Question: I am trying to produce a chart of Obersved / Expected hospital infection rates with error bars showing upper and and lower 95% and 99.7% confidence intervals.
Here are the data:
'''
orthssi <- structure(list(Hospital = structure(1:18, .Label = c("A", "B",
"C", "D", "E", "F", "G", "H", "I", "J", "K", "L", "M", "N", "O",
"P", "Q", "R"), class = "factor"), SSIs = c(80L, 38L, 24L, 35L,
39L, 30L, 128L, 27L, 70L, 30L, 30L, 2L, 6L, 38L, 3L, 9L, 52L,
13L), Procedures = c(865L, 1069L, 796L, 891L, 997L, 550L, 2598L,
373L, 1079L, 714L, 477L, 227L, 125L, 589L, 292L, 149L, 1984L,
351L), Expected = c(44.89, 51.149, 35.15, 42.495, 46.987, 26.999,
105.032, 18.304, 57.402, 31.409, 23.497, 10.898, 5.945, 29.614,
13.295, 6.403, 88.449, 16.083), OE = c(1.782, 0.743, 0.683, 0.824,
0.83, 1.111, 1.219, 1.475, 1.219, 0.955, 1.277, 0.184, 1.009,
1.283, 0.226, 1.406, 0.588, 0.808), Probability = c(0.092, 0.036,
0.03, 0.039, 0.039, 0.055, 0.049, 0.072, 0.065, 0.042, 0.063,
0.009, 0.048, 0.065, 0.01, 0.06, 0.026, 0.037), Lower95CI = c(1.42623345874945,
0.528256888855857, 0.439593399216354, 0.576826930846085, 0.593304300509315,
0.755779204034742, 1.02072916367972, 0.983076938281617, 0.957133142026683,
0.648442622896373, 0.86951670130161, 0.0222623281070364, 0.374607285544628,
0.916025825389466, 0.0466447169655834, 0.651315412316165, 0.440436907019126,
0.433548700419708), Upper95CI = c(2.19254259114914, 1.01294537379558,
1.00844478624614, 1.13663544526487, 1.12647704263608, 1.56764294951526,
1.44220199258348, 2.11060633474044, 1.52742490796631, 1.35122425878491,
1.7979937836084, 0.655351540870752, 2.13516991355386, 1.73993010418865,
0.652957058228699, 2.59615214768047, 0.76780774565962, 1.36405674299719
), Lower997CI = c(1.26545076052984, 0.438514548720716, 0.344268212303677,
0.474612391243614, 0.493987129703437, 0.611131699675563, 0.929047103197505,
0.785094671227173, 0.840231592610583, 0.523894662155343, 0.703500240342274,
0.00513071434039922, 0.20498124083422, 0.761788735802099, 0.0165744691173032,
0.414157407130073, 0.376765181801129, 0.303424472695538), Upper997CI = c(2.41408837016438,
1.16380466027892, 1.19392754588927, 1.31181443961792, 1.29178515824501,
1.82316431734875, 1.56260724140783, 2.46519277997175, 1.69514346690893,
1.57391071859294, 2.08889292293282, 0.966984581231215, 2.80639425224956,
1.99287051089929, 0.928351140481638, 3.28891183173877, 0.867510832843342,
1.68791001193251)), .Names = c("Hospital", "SSIs", "Procedures",
"Expected", "OE", "Probability", "Lower95CI", "Upper95CI", "Lower997CI",
"Upper997CI"), row.names = c(NA, -18L), class = "data.frame")
> ssi0106 <- dput(orthssi)
structure(list(Hospital = structure(1:18, .Label = c("A", "B",
"C", "D", "E", "F", "G", "H", "I", "J", "K", "L", "M", "N", "O",
"P", "Q", "R"), class = "factor"), SSIs = c(80L, 38L, 24L, 35L,
39L, 30L, 128L, 27L, 70L, 30L, 30L, 2L, 6L, 38L, 3L, 9L, 52L,
13L), Procedures = c(865L, 1069L, 796L, 891L, 997L, 550L, 2598L,
373L, 1079L, 714L, 477L, 227L, 125L, 589L, 292L, 149L, 1984L,
351L), Expected = c(44.89, 51.149, 35.15, 42.495, 46.987, 26.999,
105.032, 18.304, 57.402, 31.409, 23.497, 10.898, 5.945, 29.614,
13.295, 6.403, 88.449, 16.083), OE = c(1.782, 0.743, 0.683, 0.824,
0.83, 1.111, 1.219, 1.475, 1.219, 0.955, 1.277, 0.184, 1.009,
1.283, 0.226, 1.406, 0.588, 0.808), Probability = c(0.092, 0.036,
0.03, 0.039, 0.039, 0.055, 0.049, 0.072, 0.065, 0.042, 0.063,
0.009, 0.048, 0.065, 0.01, 0.06, 0.026, 0.037), Lower95CI = c(1.42623345874945,
0.528256888855857, 0.439593399216354, 0.576826930846085, 0.593304300509315,
0.755779204034742, 1.02072916367972, 0.983076938281617, 0.957133142026683,
0.648442622896373, 0.86951670130161, 0.0222623281070364, 0.374607285544628,
0.916025825389466, 0.0466447169655834, 0.651315412316165, 0.440436907019126,
0.433548700419708), Upper95CI = c(2.19254259114914, 1.01294537379558,
1.00844478624614, 1.13663544526487, 1.12647704263608, 1.56764294951526,
1.44220199258348, 2.11060633474044, 1.52742490796631, 1.35122425878491,
1.7979937836084, 0.655351540870752, 2.13516991355386, 1.73993010418865,
0.652957058228699, 2.59615214768047, 0.76780774565962, 1.36405674299719
), Lower997CI = c(1.26545076052984, 0.438514548720716, 0.344268212303677,
0.474612391243614, 0.493987129703437, 0.611131699675563, 0.929047103197505,
0.785094671227173, 0.840231592610583, 0.523894662155343, 0.703500240342274,
0.00513071434039922, 0.20498124083422, 0.761788735802099, 0.0165744691173032,
0.414157407130073, 0.376765181801129, 0.303424472695538), Upper997CI = c(2.41408837016438,
1.16380466027892, 1.19392754588927, 1.31181443961792, 1.29178515824501,
1.82316431734875, 1.56260724140783, 2.46519277997175, 1.69514346690893,
1.57391071859294, 2.08889292293282, 0.966984581231215, 2.80639425224956,
1.99287051089929, 0.928351140481638, 3.28891183173877, 0.867510832843342,
1.68791001193251)), .Names = c("Hospital", "SSIs", "Procedures",
"Expected", "OE", "Probability", "Lower95CI", "Upper95CI", "Lower997CI",
"Upper997CI"), row.names = c(NA, -18L), class = "data.frame")
'''
Here is my ggplot code to produce the plot:
'''
ggplot(data=orthssi, mapping=aes(x=Hospital, y=OE, ymin = Lower997CI, ymax = Upper997CI)) +
geom_hline(yintercept=1, colour='gray') +
geom_point(colour='blue', size=3) +
scale_y_continuous(limits=c(0,ceiling(max(orthssi$Upper997CI)))) +
geom_linerange(mapping=aes(x=Hospital)) +
theme_bw() + theme(panel.grid.major.x = element_blank())
'''
It produces the following chart:

What I would like to do, and cannot manage, it to place small horizontal ticks on the geom_linerange() indicating the position of the upper and lower 95% an 99.7% confidence intervals.
If you are a ggplot ninja I would also accept different line colours indicating where the 99.7& CIs extend past the 95% CIs.
Any help offered on how to add these ticks/colours is greatly appreciated.
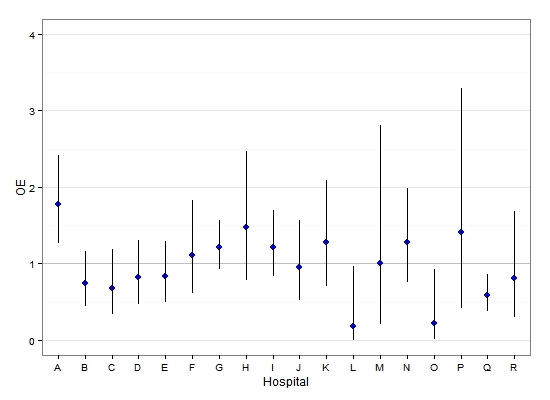
Answer: 'geom_errorbar' will create a line range with horizonal bars at the end. As such, the following will work
'''
ggplot(data=orthssi, mapping=aes(x=Hospital, y=OE, ymin = Lower997CI, ymax = Upper997CI)) +
geom_hline(yintercept = 1, colour = 'gray') +
geom_point(colour = 'blue', size = 3) +
scale_y_continuous(limits=c(0, ceiling(max(orthssi$Upper997CI)))) +
theme_bw() + theme(panel.grid.major.x = element_blank()) +
geom_errorbar(aes(ymin = Lower95CI,ymax = Upper95CI),width = 0.2,colour = 'red') +
geom_errorbar(width = 0.2)
'''

Note that the 'geom_linerange(mapping = aes(x = Hospital))' component has been removed as it is drawn as part of 'geom_errorbar(width = 0.2)'